Question: I'm looking forward for a way to store 'text' in each frame of a gif file. Not printing the text in the image, but adding as a property. There is na old program made by Microsoft that is able to set text for each frame.

As you can see, there is a field "Comment" for each frame.
Now, my question is:
> Is this field something that the GIF specification aproves? There is almost no documents out there, saying so. (Actually, there is)
if yes:
> Where is located? In one of these methods?
'''
protected void WriteGraphicCtrlExt()
{
fs.WriteByte(0x21); // extension introducer
fs.WriteByte(0xf9); // GCE label
fs.WriteByte(4); // data block size
int transp, disp;
if (transparent == Color.Empty)
{
transp = 0;
disp = 0; // dispose = no action
}
else
{
transp = 1;
disp = 2; // force clear if using transparent color
}
//If first frame, no transparency and no dispose.
if (firstFrame)
{
disp = 0;
transp = 0;
}
else
{
if (dispose >= 0)
{
disp = dispose & 7; // user override
}
disp <<= 2;
}
// packed fields
fs.WriteByte( Convert.ToByte( 0 | // 1:3 reserved
disp | // 4:6 disposal
0 | // 7 user input - 0 = none
transp )); // 8 transparency flag
WriteShort(delay); // delay x 1/100 sec
fs.WriteByte( Convert.ToByte( transIndex)); // transparent color index
fs.WriteByte(0); // block terminator
}
protected void WriteImageDesc()
{
fs.WriteByte(0x2c); // image separator
WriteShort(0); // image position x,y = 0,0
WriteShort(0);
WriteShort(width); // image size
WriteShort(height);
// packed fields
if (firstFrame)
{
// no LCT - GCT is used for first (or only) frame
fs.WriteByte(0);
}
else
{
// specify normal LCT
fs.WriteByte( Convert.ToByte( 0x80 | // 1 local color table 1=yes
0 | // 2 interlace - 0=no
0 | // 3 sorted - 0=no
0 | // 4-5 reserved
palSize ) ); // 6-8 size of color table
}
}
'''
## EDIT:
I've found a way to do it, like the Hans Passand wrote:
'''
protected void WriteComment(string comment)
{
fs.WriteByte(0x21);
fs.WriteByte(0xfe);
byte[] lenght = StringToByteArray(comment.Length.ToString("X"));
foreach (byte b in lenght)
{
fs.WriteByte(b);
}
WriteString(comment);
}
'''
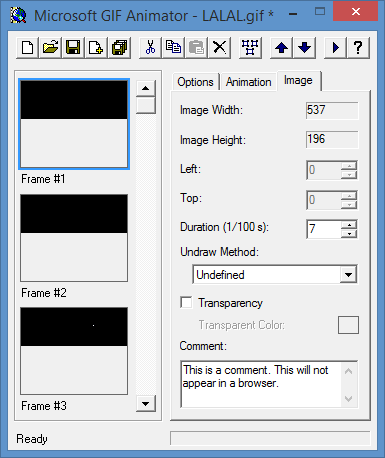
Answer: Well there's the <URL> project that may help you with this. Specifically, these files:
<URL>, which specifies, in code, in what order to write things to the output gif stream
and for the comments extensions, a few pointers:
<URL>:
'''
internal byte[] GetBuffer()
{
List<byte> list = new List<byte>();
list.Add(GifExtensions.ExtensionIntroducer); // 0x21
list.Add(GifExtensions.CommentLabel); // 0xFE
foreach (string coment in CommentDatas)
{
char[] commentCharArray = coment.ToCharArray();
list.Add((byte)commentCharArray.Length);
foreach (char c in commentCharArray)
{
list.Add((byte)c);
}
}
list.Add(GifExtensions.Terminator); // 0
return list.ToArray();
}
'''